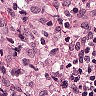
Metastatic tissue present: yes